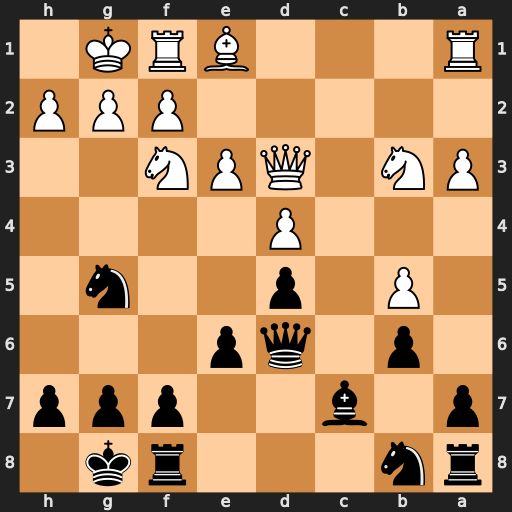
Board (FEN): rn3rk1/p1b2ppp/1p1qp3/1P1p2n1/3P4/PN1QPN2/5PPP/R3BRK1
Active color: b
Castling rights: -
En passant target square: -
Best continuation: Nxf3+ gxf3 Qxh2#